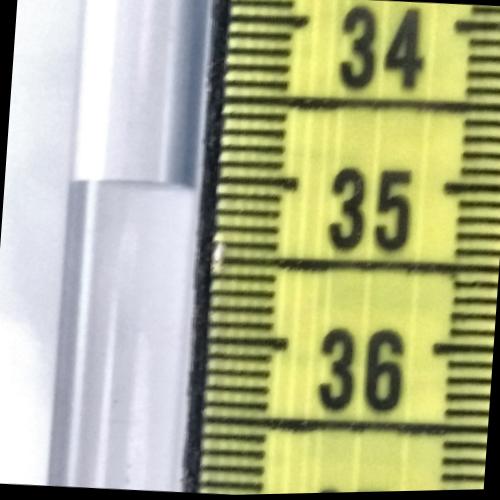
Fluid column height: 35.1 cm